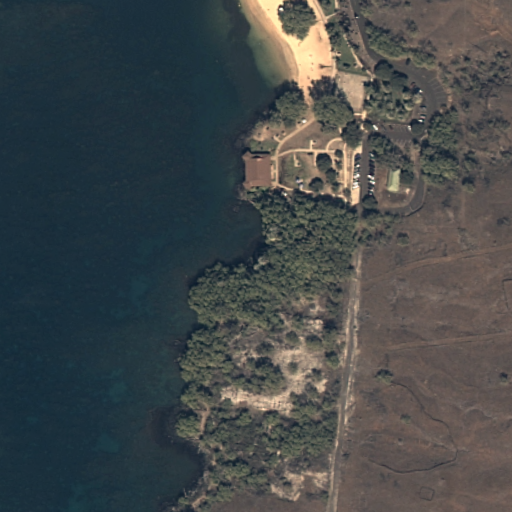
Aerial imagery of beach in Hawaii named Waikui Beach containing only unknown